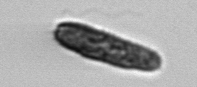
Label: Pseudochattonella_farcimen